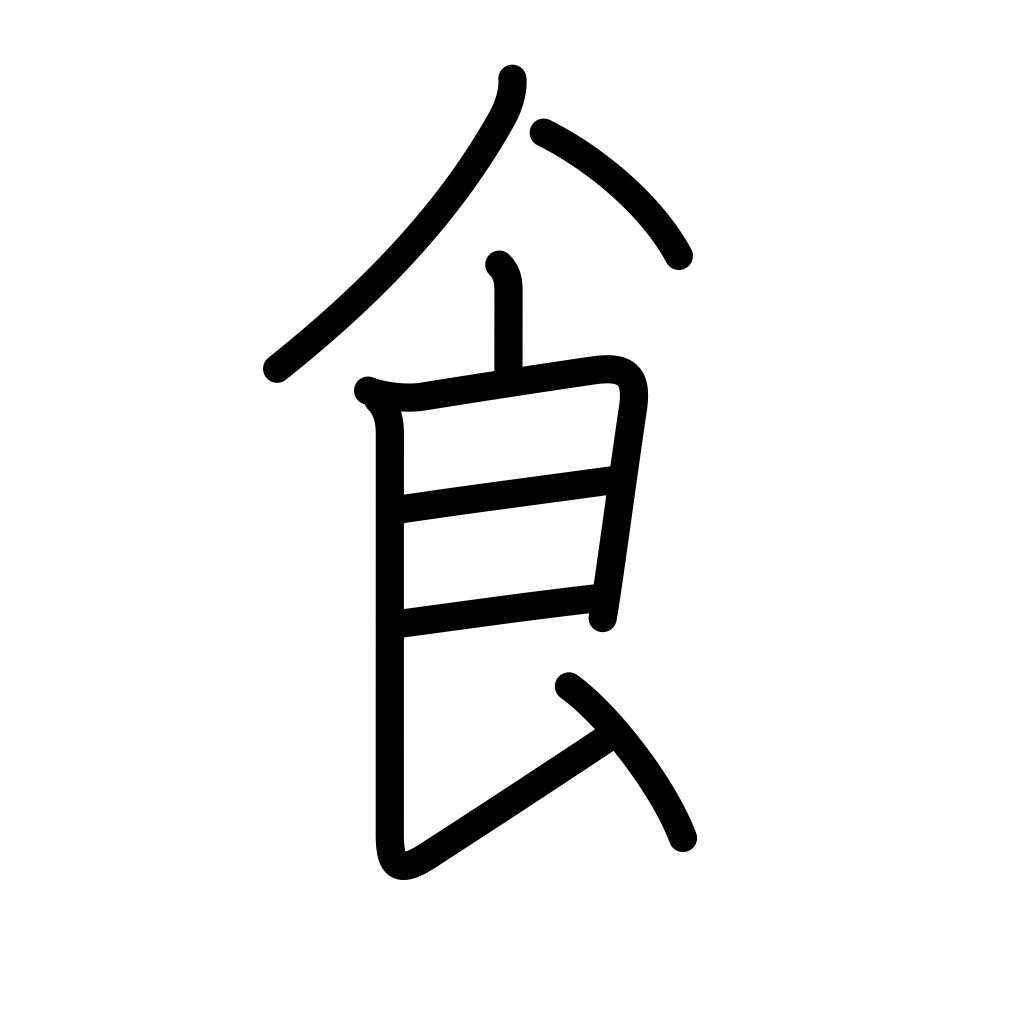
Meaning: eat, food, radical number 184